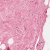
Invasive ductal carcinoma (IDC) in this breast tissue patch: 0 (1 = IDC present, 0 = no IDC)